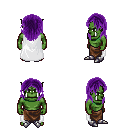
a pixel art fantasy rpg character, male body template, orc, green skin, white cape, robe skirt, purple long hairstyle, metal boots, four views (front, back, left, right), 2x2 character sprite sheet, small pixel art, hard edges, no anti-aliasing